Question: I'm trying to use the Google Sheets FILTER function to filter for string that contains the word 'groups'.
The code I'm using is this:
'''
=filter(A2:C2262,B2:B2262="*"&"groups"&"*")
'''
Unfortunately, it doesn't work as the error message I receive is "No matches are found in FILTER evaluation."
I've attached a screenshot to show the table I'm working with.
How do I make this work?

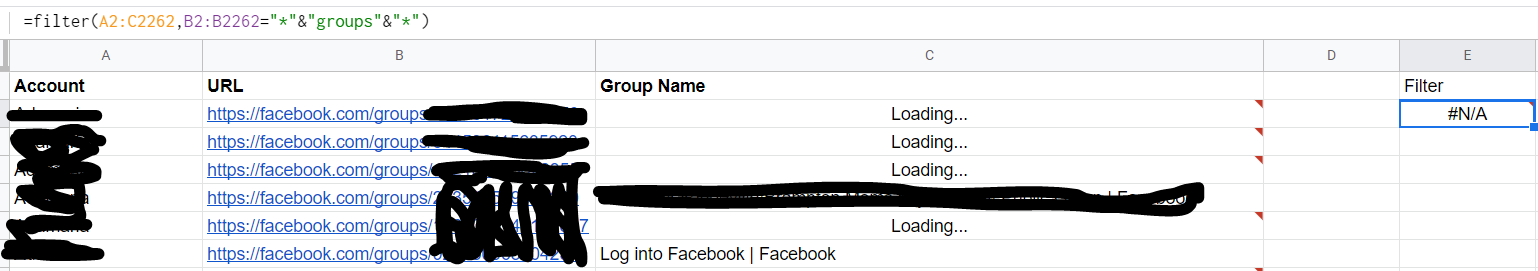
Answer: try:
'''
=FILTER(A:A, SEARCH("*group*", A:A))
'''
<URL>